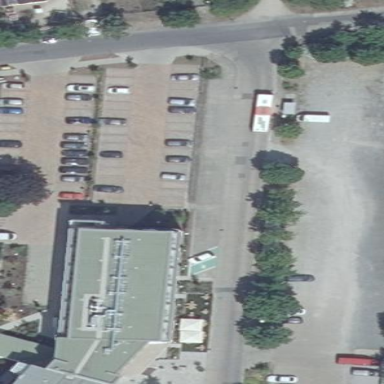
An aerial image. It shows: Hotel building.